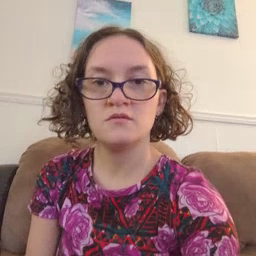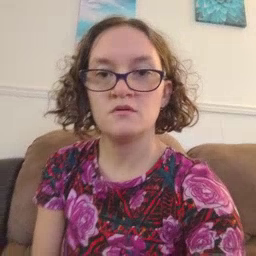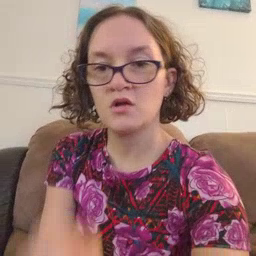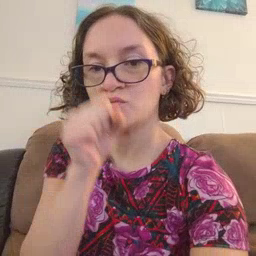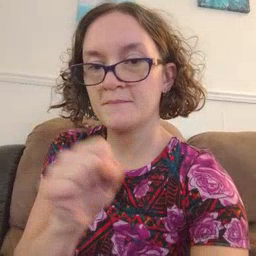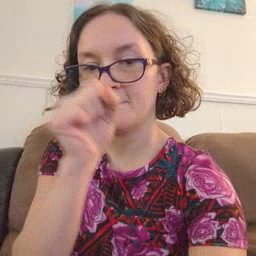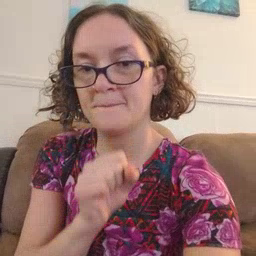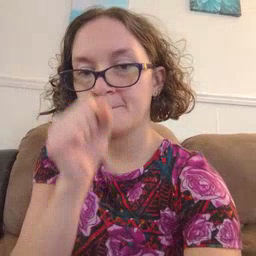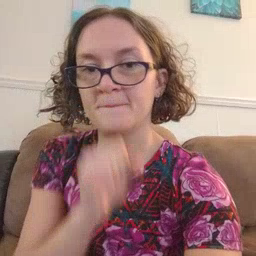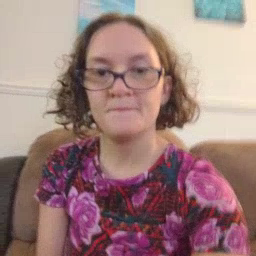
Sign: icecream